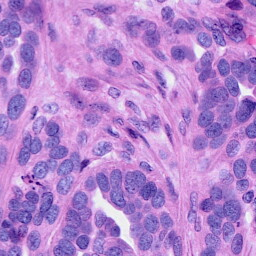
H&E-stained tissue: Ovarian